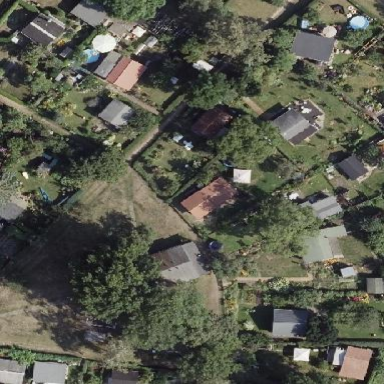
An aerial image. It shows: Plot within allotments.